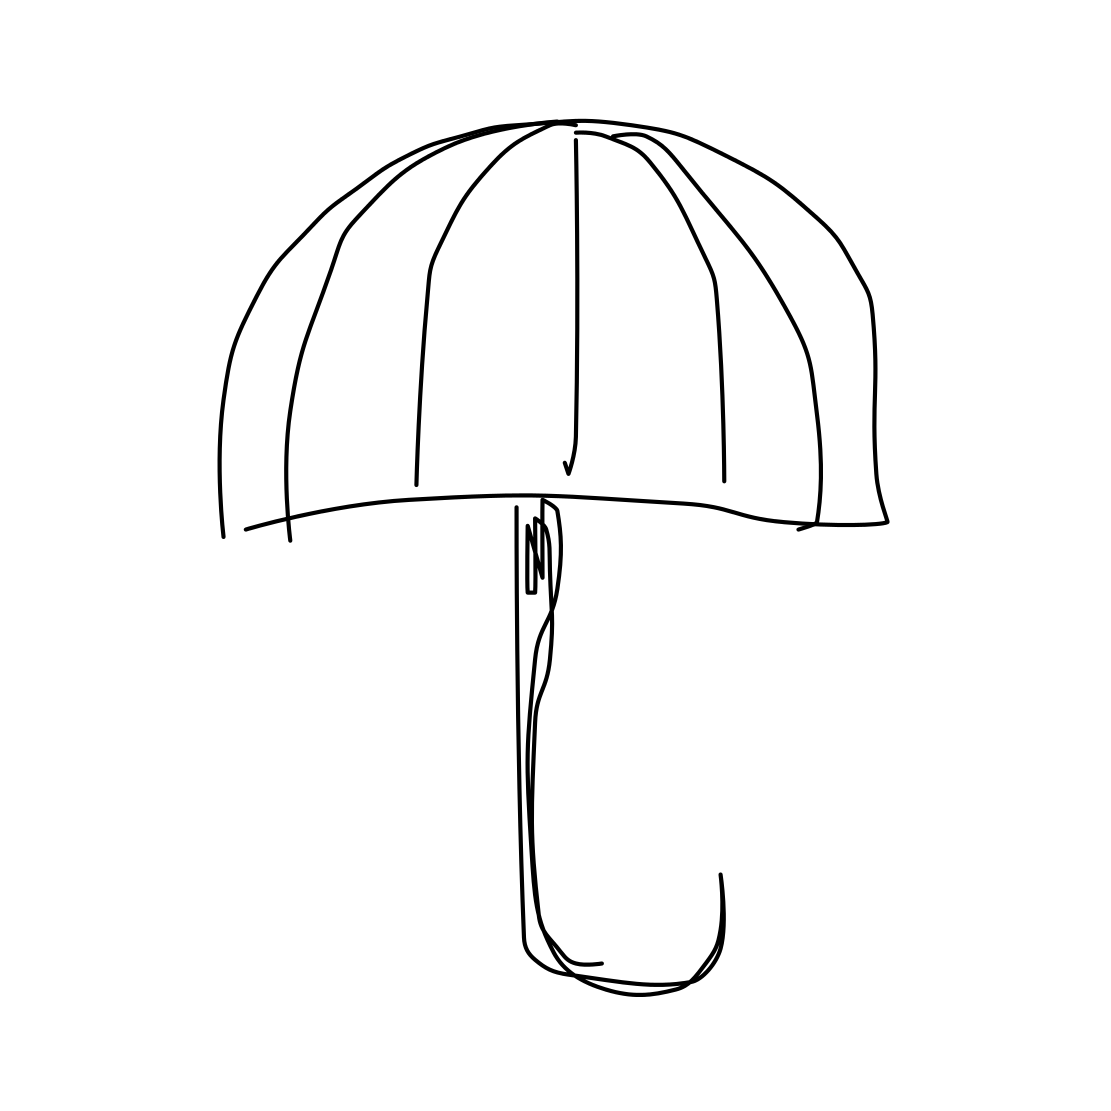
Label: umbrella